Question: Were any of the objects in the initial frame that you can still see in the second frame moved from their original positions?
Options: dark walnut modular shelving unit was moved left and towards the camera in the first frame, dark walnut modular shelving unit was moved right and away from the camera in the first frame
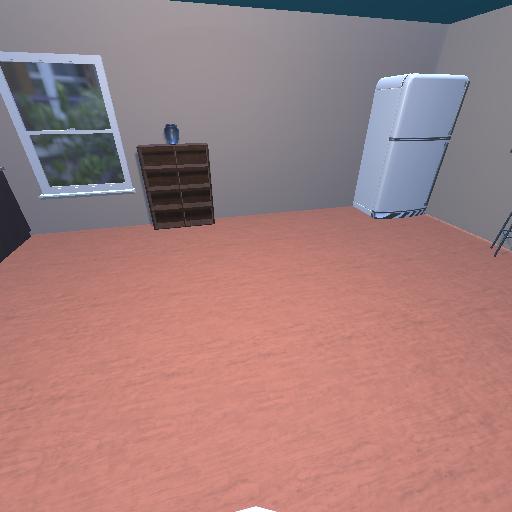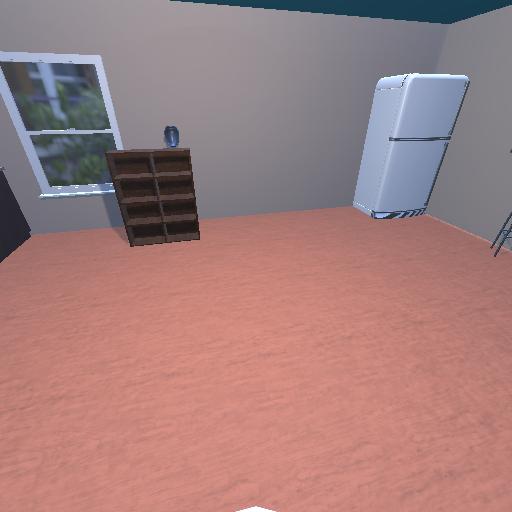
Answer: dark walnut modular shelving unit was moved left and towards the camera in the first frame